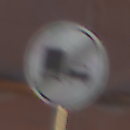
Verkehrszeichen: EndeUeberholverbotKraftfahrzeuge
Umgebung: Outdoor, Nature
Tageszeit: MorningAfternoon
Wetter: Clear
Licht: Natural
Jahreszeit: Summer
Kontrast: HighContrast